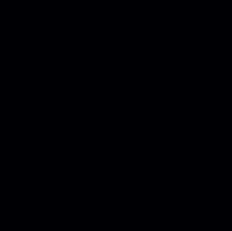
Sound class: Chainsaw